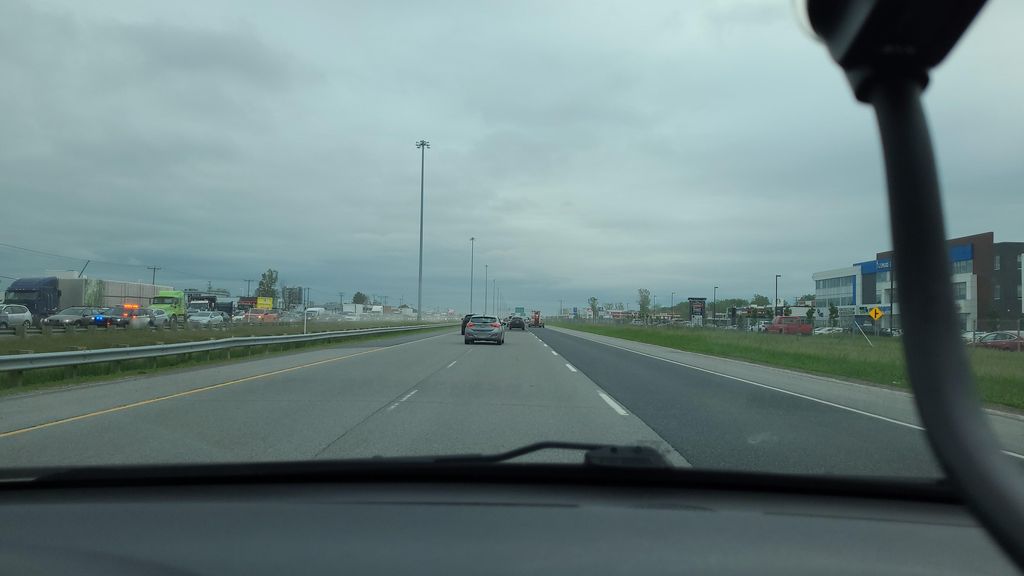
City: montreal